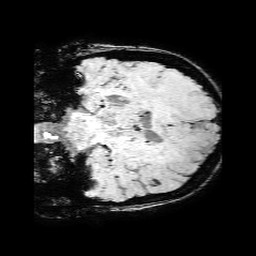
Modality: SWI
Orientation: coronal
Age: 58
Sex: female
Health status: ill
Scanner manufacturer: philips
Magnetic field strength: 3 T
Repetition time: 0.031 s